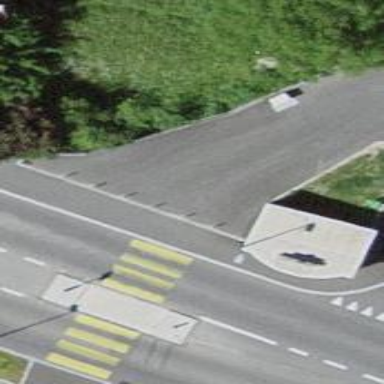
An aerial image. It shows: Bollard barrier.